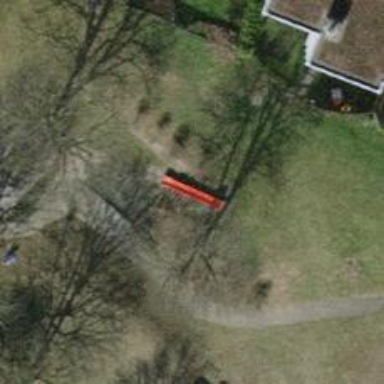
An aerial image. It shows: Playground with slide.